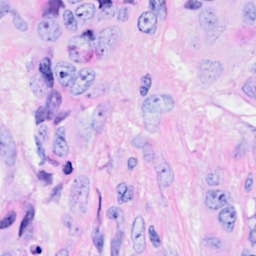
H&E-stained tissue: Breast